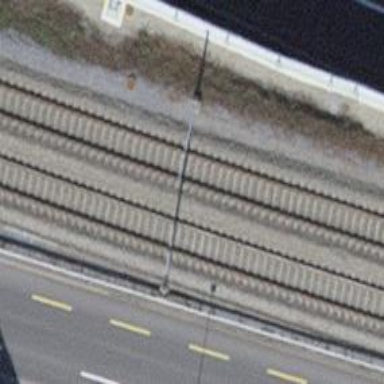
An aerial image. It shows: Solitary milestone along the railway.